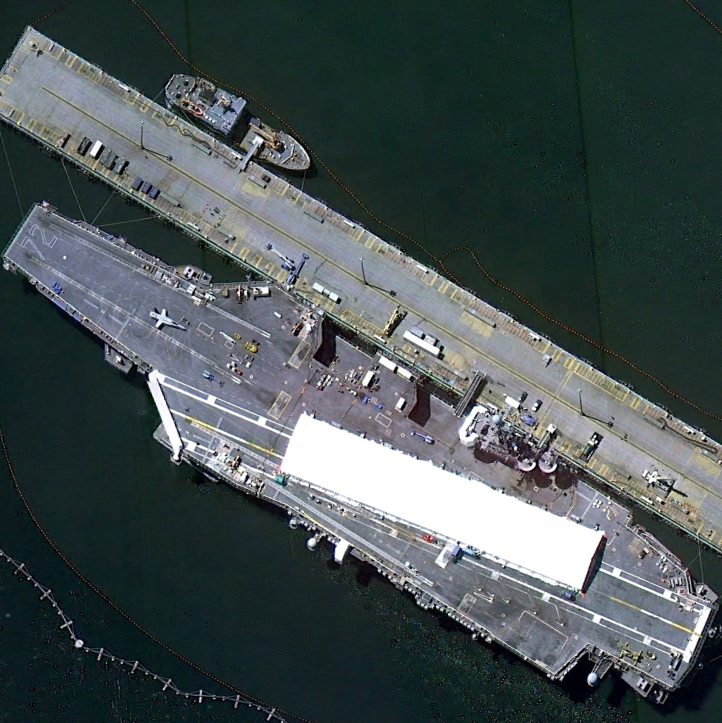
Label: Nimitz-class_aircraft_carrier